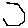
Label: hexagon